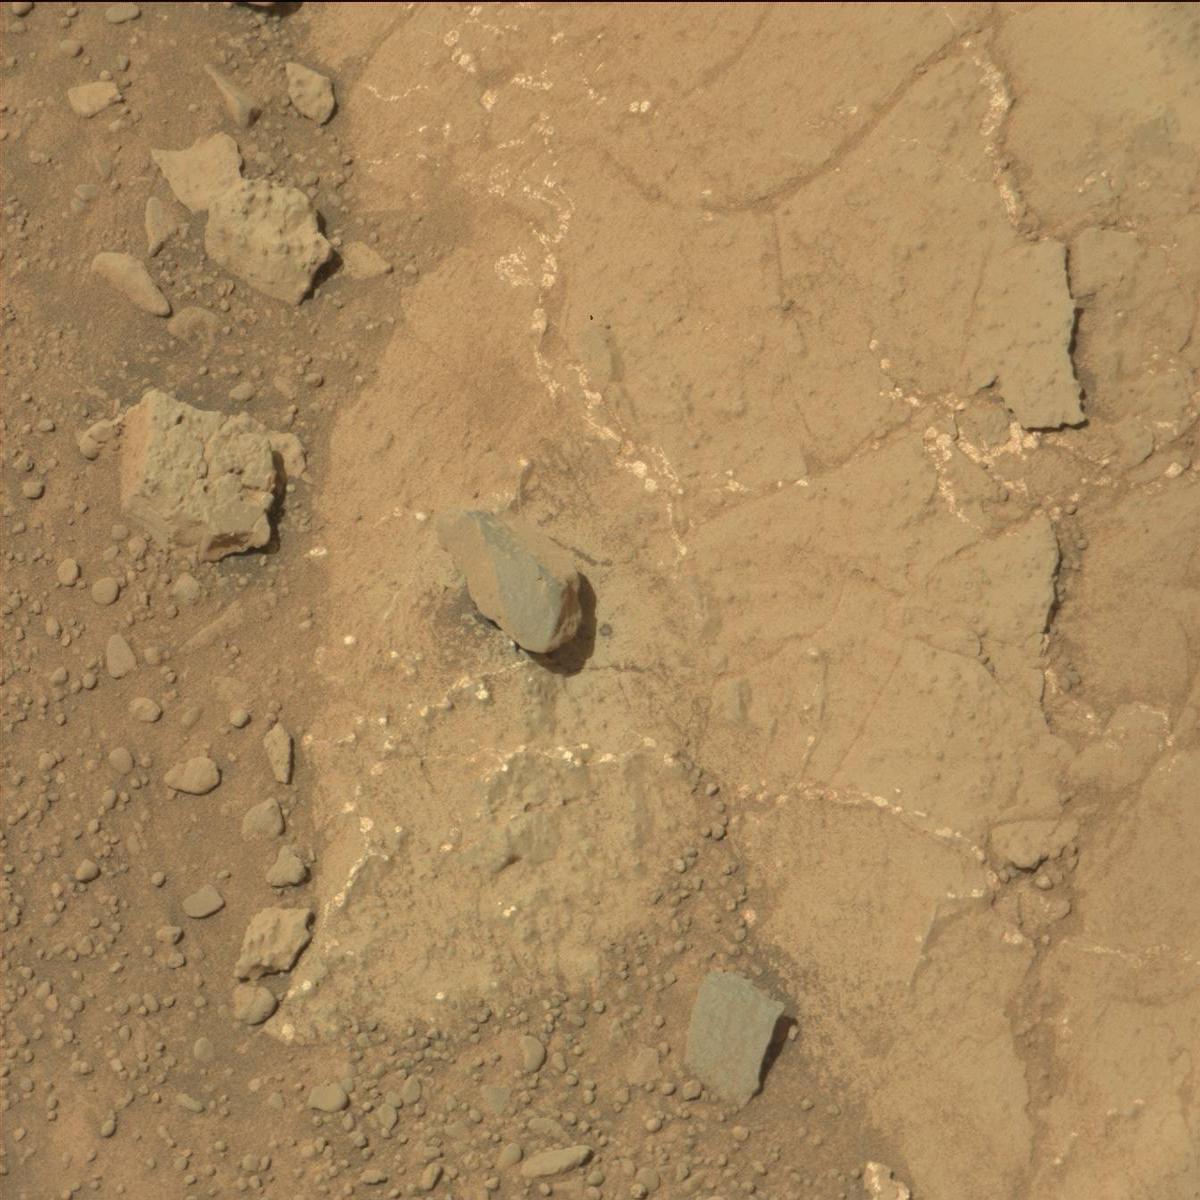
Terrain classes present: Bedrock, Rock, Sand / Soil